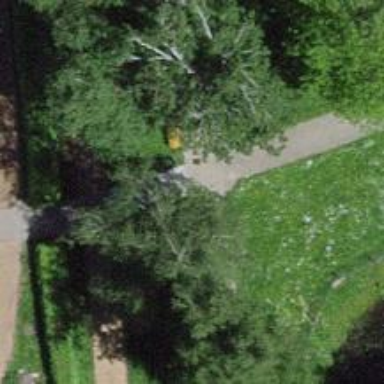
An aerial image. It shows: Bench.